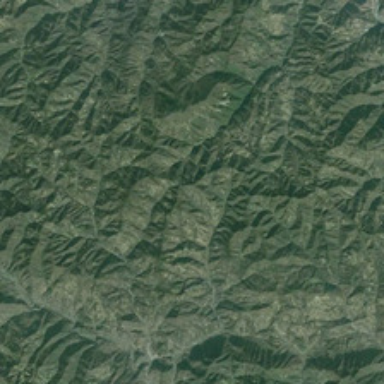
The mountain of yellow and green has a texture of vein .